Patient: sex F, age 57
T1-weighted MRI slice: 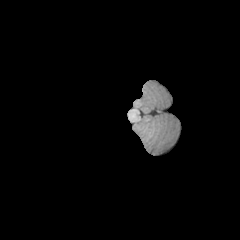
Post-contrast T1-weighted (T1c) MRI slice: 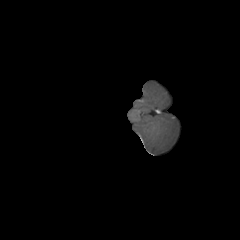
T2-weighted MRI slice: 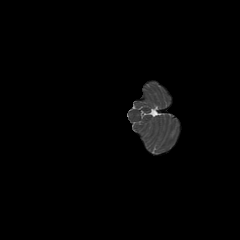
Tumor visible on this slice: no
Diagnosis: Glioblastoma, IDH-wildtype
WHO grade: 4